Field crop: maize
Growth stage: 2
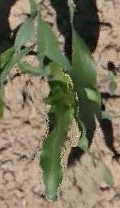
Species: maize